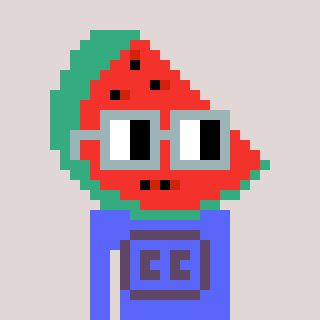
a pixel art character with square dark gray glasses, a watermelon-shaped head and a purple-colored body on a warm background